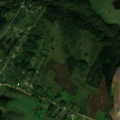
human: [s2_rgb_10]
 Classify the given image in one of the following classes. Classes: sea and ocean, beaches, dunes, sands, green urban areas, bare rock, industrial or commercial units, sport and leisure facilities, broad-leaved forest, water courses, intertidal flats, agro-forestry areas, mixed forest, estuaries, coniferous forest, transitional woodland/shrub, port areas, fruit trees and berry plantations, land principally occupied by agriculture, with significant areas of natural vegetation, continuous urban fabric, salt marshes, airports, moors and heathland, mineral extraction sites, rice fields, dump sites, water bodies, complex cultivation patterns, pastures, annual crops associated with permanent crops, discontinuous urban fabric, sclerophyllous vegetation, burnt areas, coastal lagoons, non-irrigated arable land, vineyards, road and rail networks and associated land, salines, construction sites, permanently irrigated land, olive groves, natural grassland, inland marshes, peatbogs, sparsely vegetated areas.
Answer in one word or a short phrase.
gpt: non-irrigated arable land, complex cultivation patterns, land principally occupied by agriculture, with significant areas of natural vegetation, broad-leaved forest, mixed forest